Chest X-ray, PA view. Patient: 46 years old, sex M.
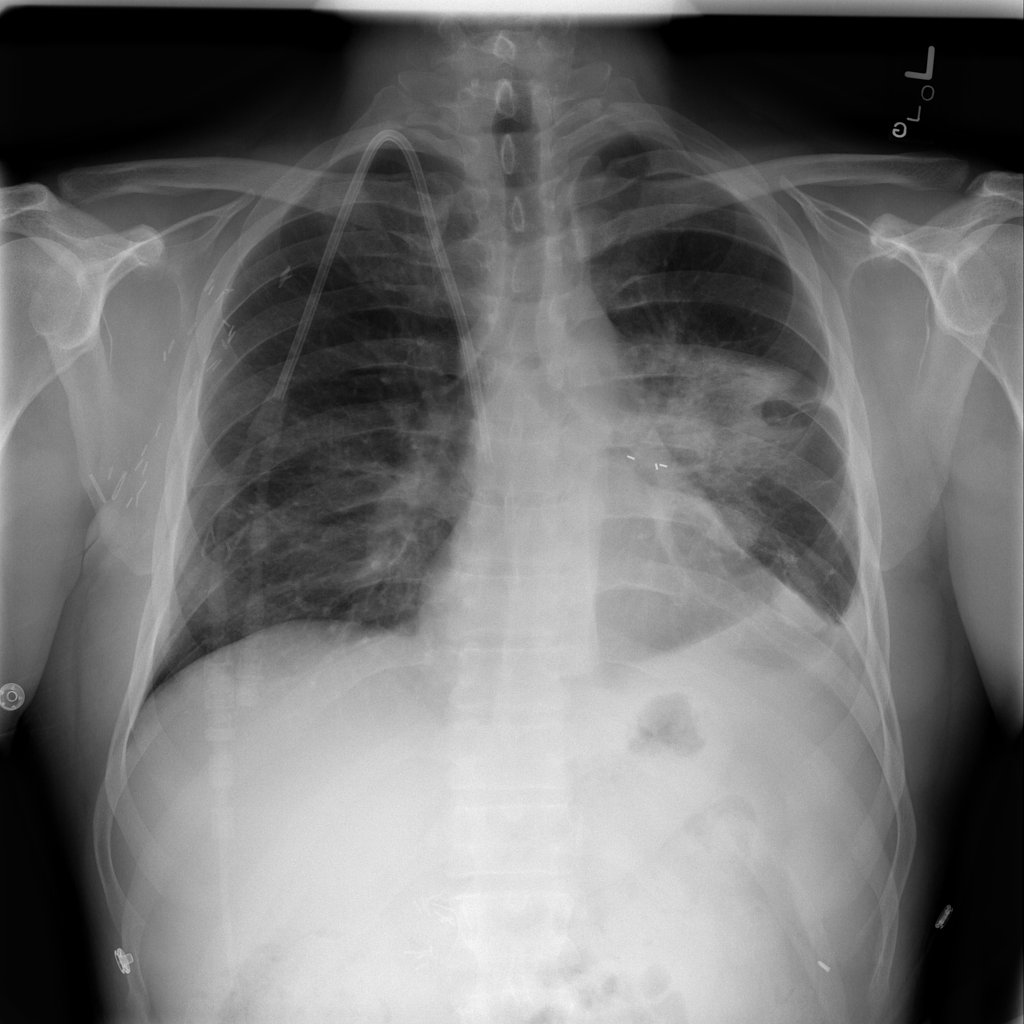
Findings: Consolidation, Effusion, Mass, Pneumonia